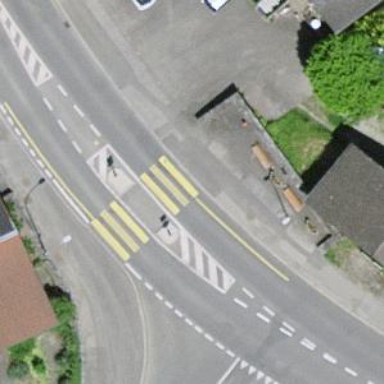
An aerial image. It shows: Marked footway crossing with center island.